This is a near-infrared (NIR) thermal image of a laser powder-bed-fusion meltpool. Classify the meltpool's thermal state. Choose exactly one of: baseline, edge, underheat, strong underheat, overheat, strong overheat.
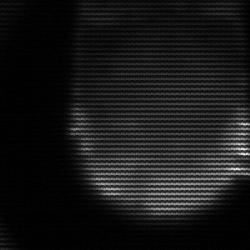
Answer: edge